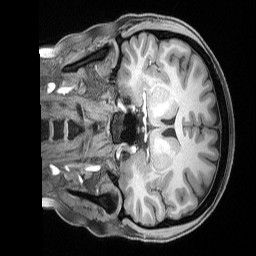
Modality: T1w
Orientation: coronal
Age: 25
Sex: female
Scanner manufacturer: siemens
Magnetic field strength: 3 T
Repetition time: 2.17 s
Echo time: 0.00169 s